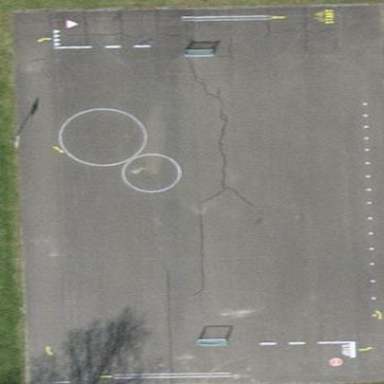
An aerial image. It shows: Asphalt pitch for leisure activities.